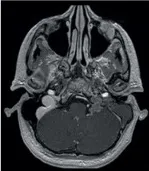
Patient B: preoperative, axial T1 postcontrast weighted MRI imaging showing enhancing disease.
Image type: radiology (mri)